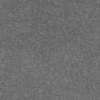
Label: dusty